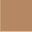
Piece: xx